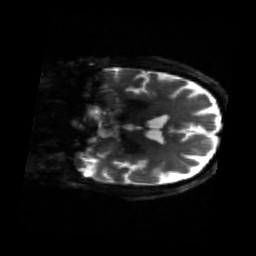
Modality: sbref
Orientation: coronal
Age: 68
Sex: male
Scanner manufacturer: siemens
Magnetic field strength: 3 T
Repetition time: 4.71 s
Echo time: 0.0906 s